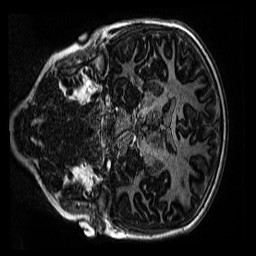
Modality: MP2RAGE
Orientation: coronal
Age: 11
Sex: male
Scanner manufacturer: siemens
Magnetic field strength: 3 T
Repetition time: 4 s
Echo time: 0.00299 s